Question: i have a problem with 'overflow:hidden' and the body tag.
Here is a little exmaple
(dont work)
'''
<body style="border: 1px solid #ff0000; width:100%; height:200px; overflow:hidden;">
<div style="width:50px; height:50px; border: 1px solid #0000ff; position:absolute; top-10px;"></div>
</body>
'''
<URL>
(works)
'''
<div style="border: 1px solid #ff0000; width:100%; height:200px; overflow:hidden;">
<div style="width:50px; height:50px; border: 1px solid #0000ff; position:absolute; top-10px;"></div>
</div>
'''
<URL>
When you click (middle mousekey) into the red area -> the mouse-software start the scrollfunction.
... but only in the "body version" !
Hope someone can help me.
in advance!
Peter
Sry, it is very hard to me to explain it in english. But i try it again.
1) Copy the code into an .*html file.
2) Open the file and click (middle mousekey) into the body tag (red area).
3) Did the mousescroll function start? ...did you see an scroll icon (for example from the logitech software?)
4a) if not, everything works fine
4b) you see the icon? You know how to disable? -> write a comment pls
'''
<!DOCTYPE html PUBLIC "-//W3C//DTD XHTML 1.0 Transitional//EN" "http://www.w3.org/TR/xhtml1/DTD/xhtml1-transitional.dtd">
<html xmlns="http://www.w3.org/1999/xhtml">
<head>
<meta http-equiv="Content-Type" content="text/html; charset=utf-8" />
<title>Unbenanntes Dokument</title>
<style type="text/css">
body {
border: 1px solid #ff0000;
width:100%;
height:200px;
overflow:hidden;
}
</style>
</head>
<body>
<div style="width:50px; height:50px; border: 1px solid #0000ff; position:absolute; top:-10px;"></div>
</body>
</html>
'''
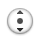
Answer: Nabab wrote:
> Body is not a block element.